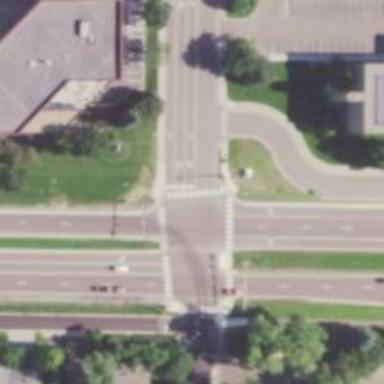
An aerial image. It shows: Crossing on cycleway.